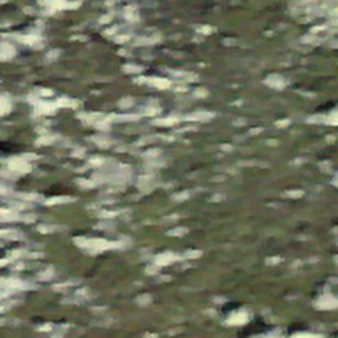
Label: other